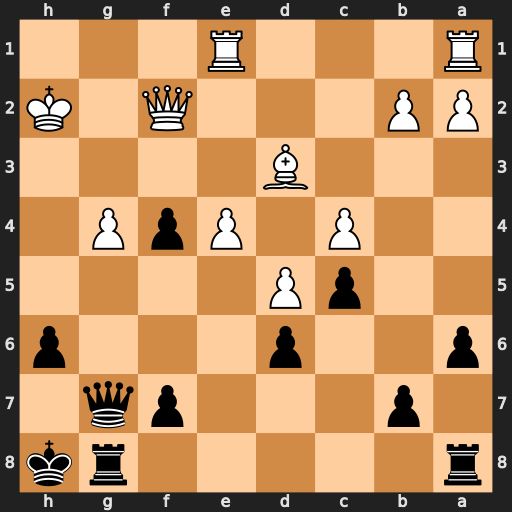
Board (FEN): r5rk/1p3pq1/p2p3p/2pP4/2P1PpP1/3B4/PP3Q1K/R3R3
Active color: b
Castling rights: -
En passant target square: -
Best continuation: Qxg4 Be2 f3 Qxf3 Qh4+ Qh3 Qf4+ Kh1 Rg3